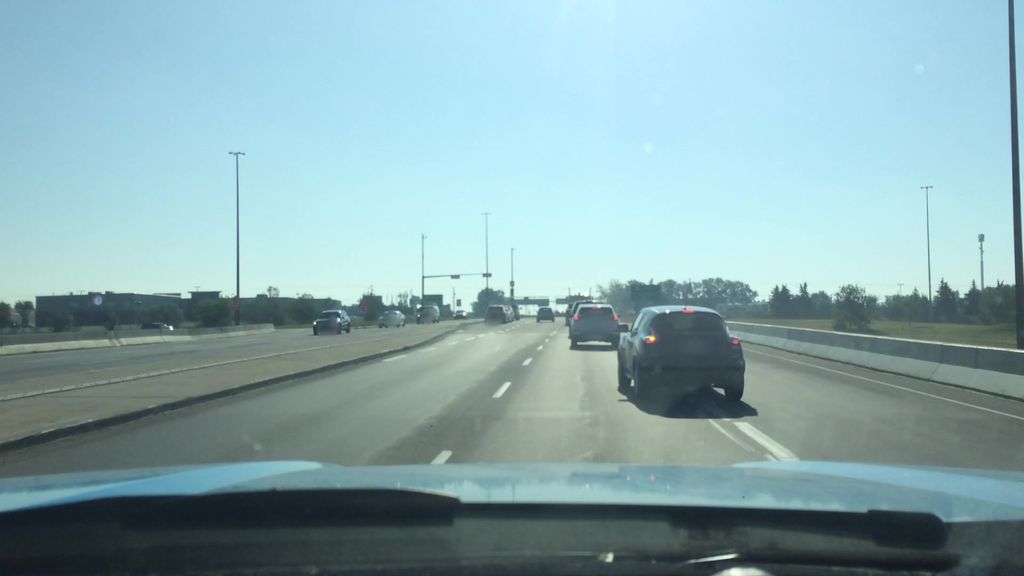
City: calgary